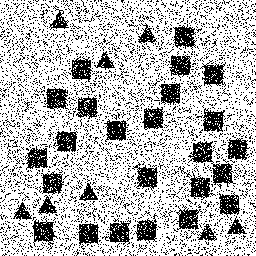
Squares: 24
Triangles: 8
Stars: 0
Total shapes: 32